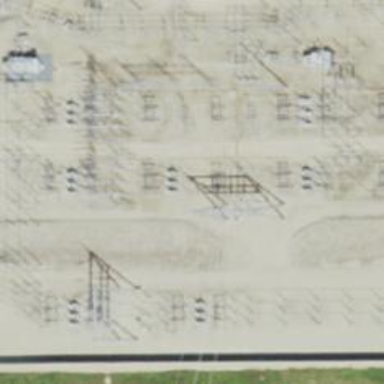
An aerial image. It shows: Switch used for power control.